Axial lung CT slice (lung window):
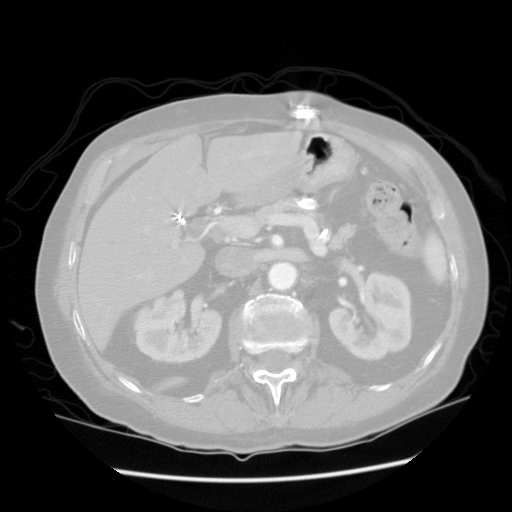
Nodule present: no